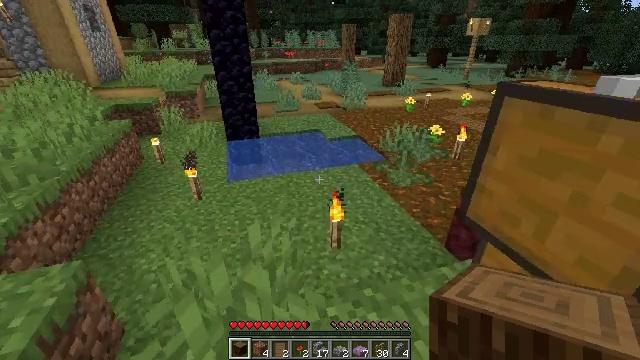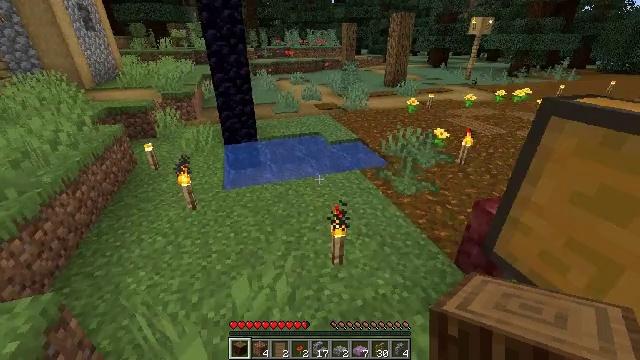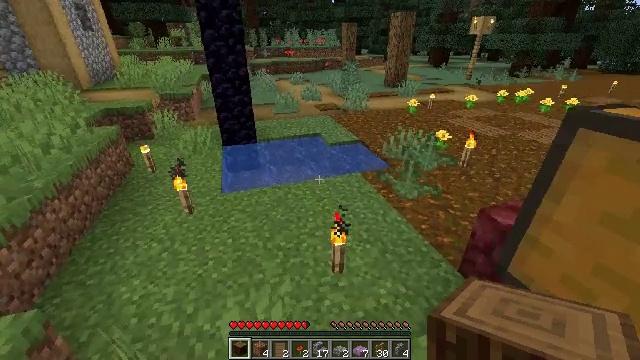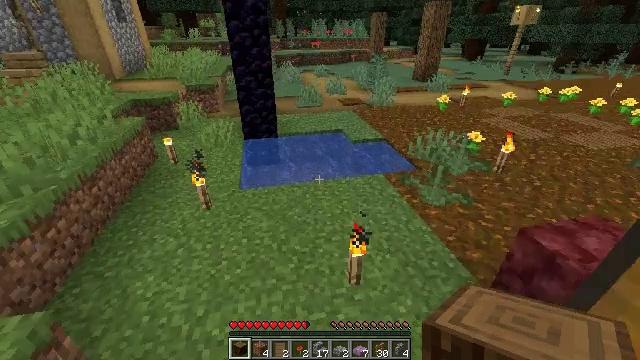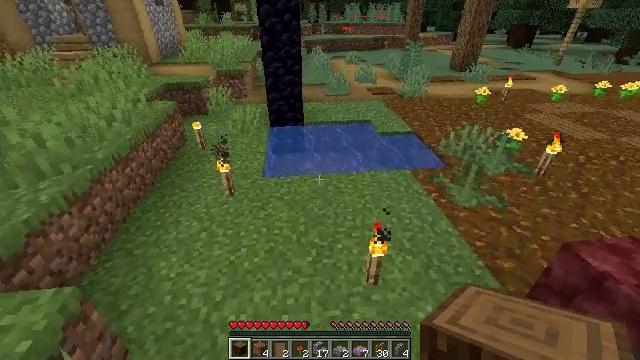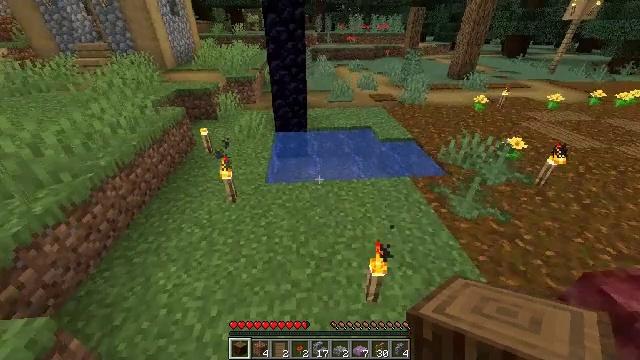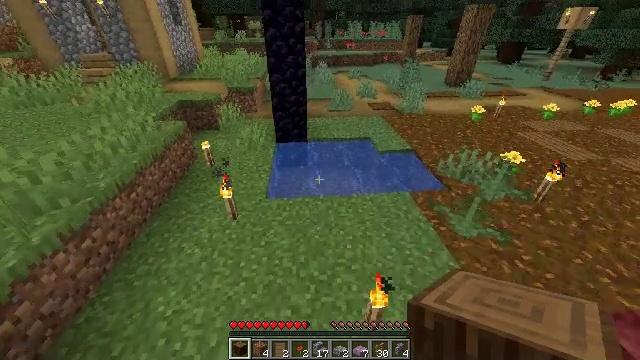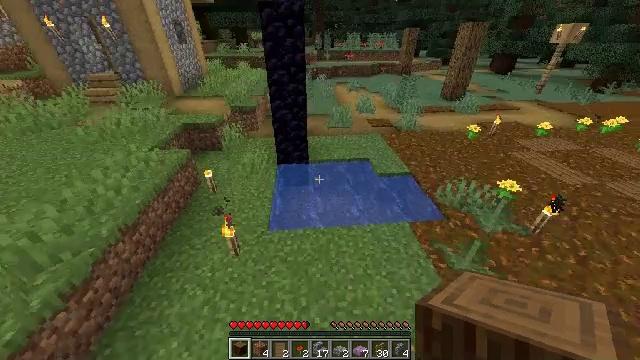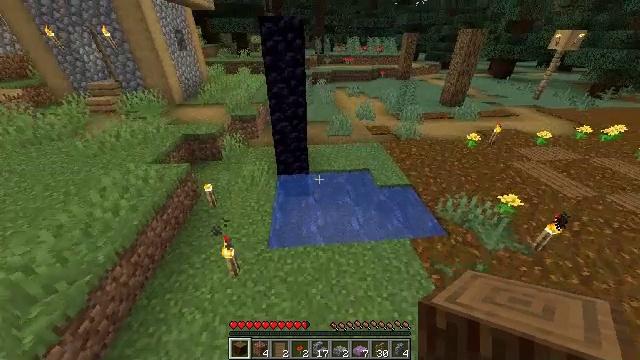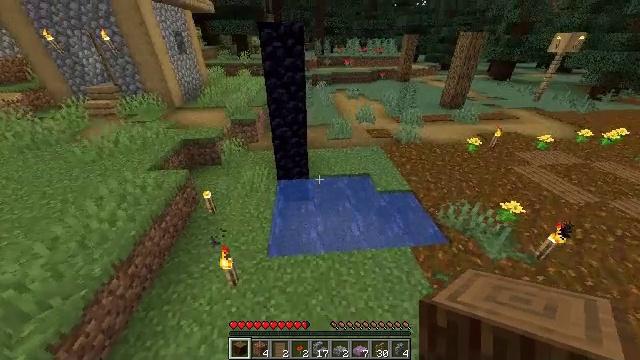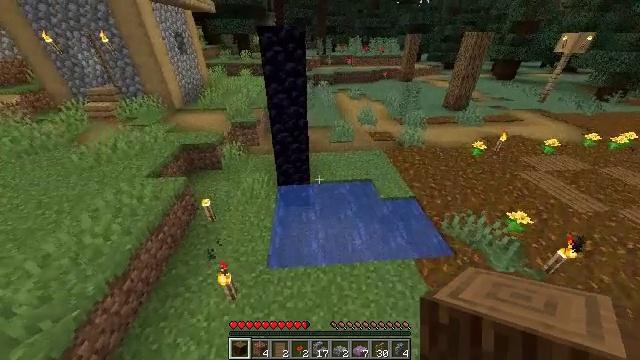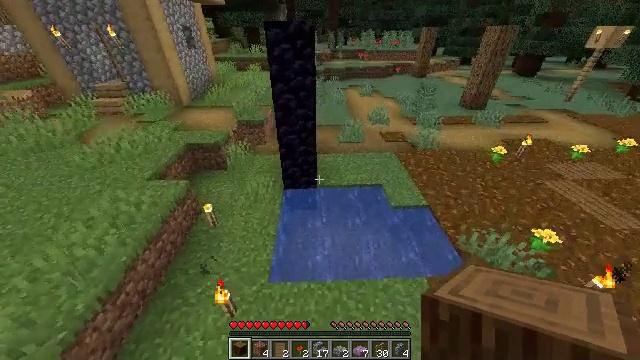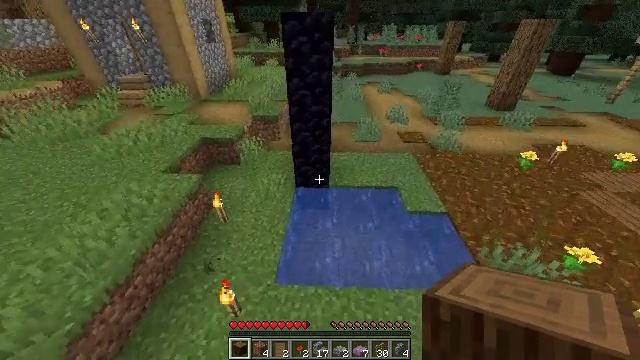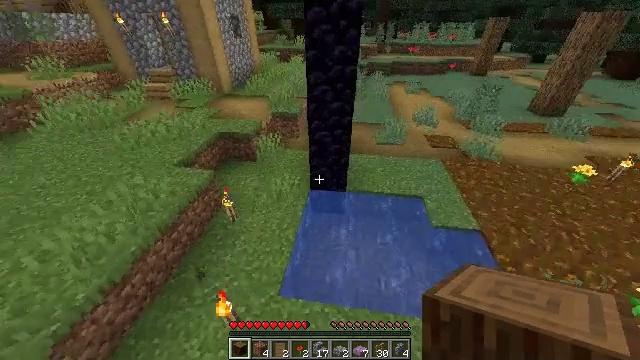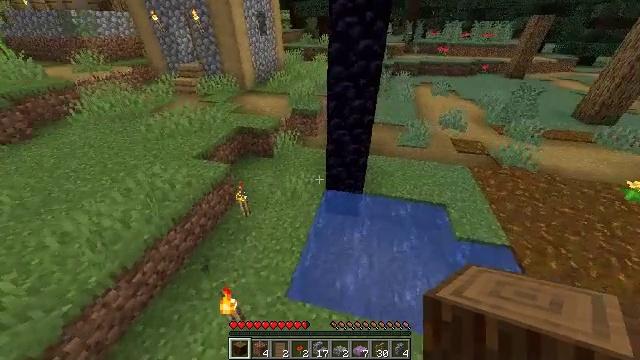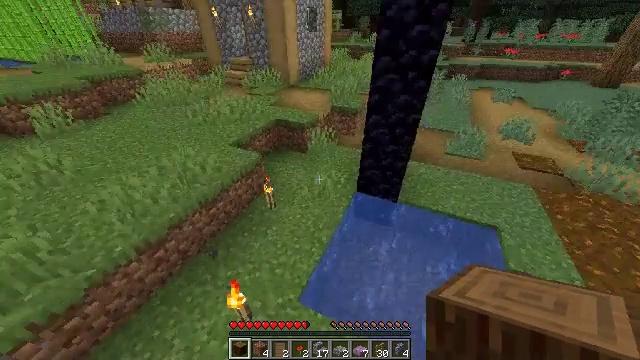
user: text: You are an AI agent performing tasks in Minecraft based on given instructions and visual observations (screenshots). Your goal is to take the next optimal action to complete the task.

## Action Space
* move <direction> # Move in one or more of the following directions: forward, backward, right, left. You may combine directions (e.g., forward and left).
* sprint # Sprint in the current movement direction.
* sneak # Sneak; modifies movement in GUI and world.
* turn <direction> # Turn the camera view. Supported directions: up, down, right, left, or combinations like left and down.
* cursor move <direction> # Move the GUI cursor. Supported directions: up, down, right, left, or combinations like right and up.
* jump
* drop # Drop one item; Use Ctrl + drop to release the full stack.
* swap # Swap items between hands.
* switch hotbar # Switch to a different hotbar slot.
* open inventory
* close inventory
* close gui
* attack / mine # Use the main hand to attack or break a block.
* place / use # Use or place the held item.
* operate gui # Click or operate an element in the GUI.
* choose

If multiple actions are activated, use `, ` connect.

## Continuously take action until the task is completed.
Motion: motion action
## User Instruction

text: Put out the fire.
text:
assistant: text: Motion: move forward
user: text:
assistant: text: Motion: move forward
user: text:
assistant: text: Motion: move forward, turn left and down
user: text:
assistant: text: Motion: move forward, sprint, turn left and down
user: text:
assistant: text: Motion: move forward, sprint, turn left
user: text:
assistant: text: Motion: move forward, sprint, jump
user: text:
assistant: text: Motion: move forward, sprint, jump
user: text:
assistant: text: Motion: move forward, sprint, jump
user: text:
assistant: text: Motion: move forward, sprint, jump
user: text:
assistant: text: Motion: move forward, sprint, jump
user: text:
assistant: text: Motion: move forward, sprint, turn left and down
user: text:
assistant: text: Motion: move forward, sprint, turn left
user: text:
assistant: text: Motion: move forward, sprint, turn left
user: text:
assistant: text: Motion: move forward, sprint, turn left
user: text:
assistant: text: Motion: move forward, sprint, turn left, jump
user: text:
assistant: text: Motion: move forward, sprint, turn left and up, jump
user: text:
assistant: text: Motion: move forward, sprint, turn left, jump
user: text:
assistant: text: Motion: move forward, sprint, jump
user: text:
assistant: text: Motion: move forward, sprint, jump
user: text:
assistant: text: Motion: move forward, sprint, jump
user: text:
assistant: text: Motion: move forward, sprint, jump
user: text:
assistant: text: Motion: move forward, sprint, turn right, jump
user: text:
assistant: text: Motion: move forward, sprint, turn right, jump
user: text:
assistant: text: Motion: move forward, sprint, turn right, jump
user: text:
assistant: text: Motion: move forward, sprint, turn right, jump
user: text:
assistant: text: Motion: move forward, sprint, turn right, jump
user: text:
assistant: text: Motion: move forward, sprint, turn right
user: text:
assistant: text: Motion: move forward, sprint, turn right and up
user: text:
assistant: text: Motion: move forward, sprint, turn right and up
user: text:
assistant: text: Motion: move forward, sprint, turn right